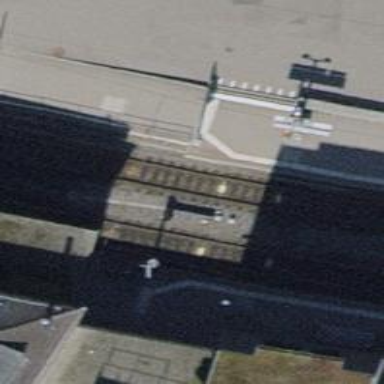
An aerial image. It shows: Railway signal.